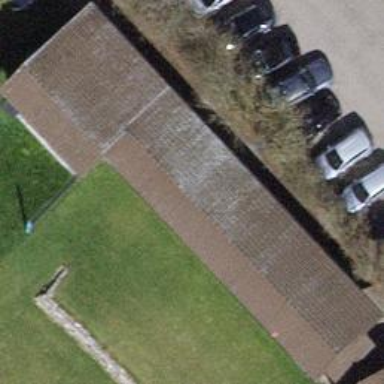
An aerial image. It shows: View of roof of building.